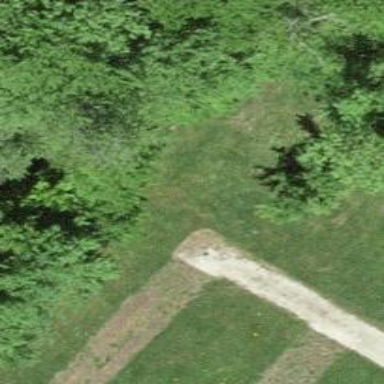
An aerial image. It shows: Gravel driveway designated as service road.